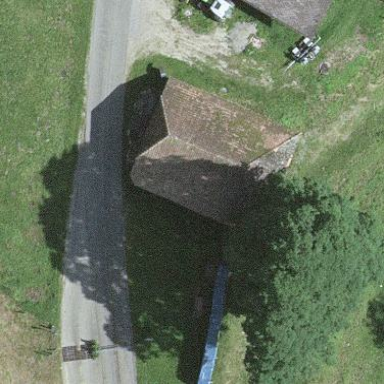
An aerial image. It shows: Barn.